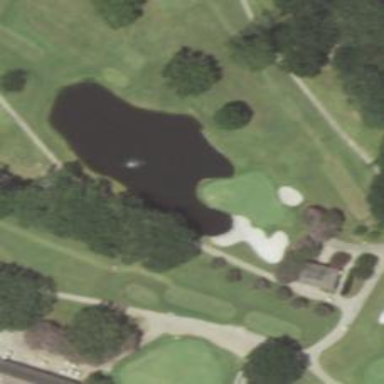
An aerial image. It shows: Golf hole.